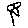
Label: flower